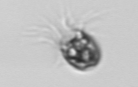
Label: Balanion